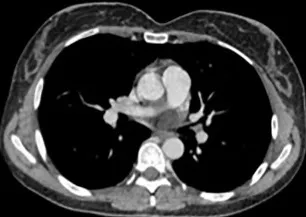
After the definitive suspension of treatment showing reduction in the diameter of the previously reported lymph nodes.
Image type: radiology (ct)